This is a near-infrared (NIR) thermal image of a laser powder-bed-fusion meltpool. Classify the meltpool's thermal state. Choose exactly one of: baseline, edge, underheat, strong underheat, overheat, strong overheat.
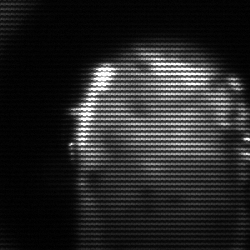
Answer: baseline